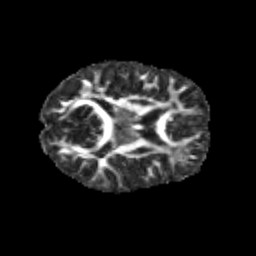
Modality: FA
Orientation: axial
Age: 9
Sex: male
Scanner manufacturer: siemens
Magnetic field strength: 3 T
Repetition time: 3.8 s
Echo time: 0.07 s